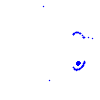
Particle: kaon